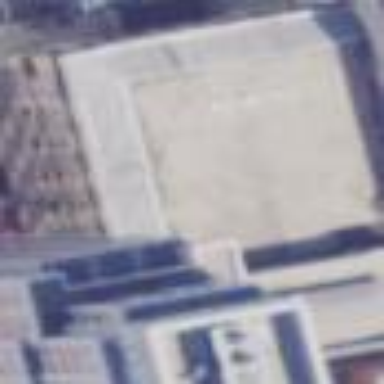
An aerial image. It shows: Theatre building.